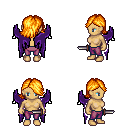
a pixel art fantasy rpg character, female body template, human, tanned skin, purple wings, magenta pants, light blonde swoop hairstyle, dagger, four views (front, back, left, right), 2x2 character sprite sheet, small pixel art, hard edges, no anti-aliasing